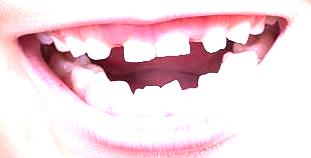
Condition: hypodontia